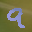
Label: 9